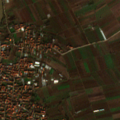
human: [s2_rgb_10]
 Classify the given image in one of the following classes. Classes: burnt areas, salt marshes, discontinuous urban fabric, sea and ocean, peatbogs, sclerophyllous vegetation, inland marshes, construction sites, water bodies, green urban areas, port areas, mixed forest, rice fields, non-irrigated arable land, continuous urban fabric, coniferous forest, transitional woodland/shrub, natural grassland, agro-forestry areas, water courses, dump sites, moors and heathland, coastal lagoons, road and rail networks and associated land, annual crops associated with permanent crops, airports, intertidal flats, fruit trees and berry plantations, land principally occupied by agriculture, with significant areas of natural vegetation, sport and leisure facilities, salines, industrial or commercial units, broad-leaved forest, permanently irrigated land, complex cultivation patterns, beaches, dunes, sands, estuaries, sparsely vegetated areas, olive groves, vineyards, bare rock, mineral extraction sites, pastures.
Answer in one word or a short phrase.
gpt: discontinuous urban fabric, non-irrigated arable land, complex cultivation patterns, water courses